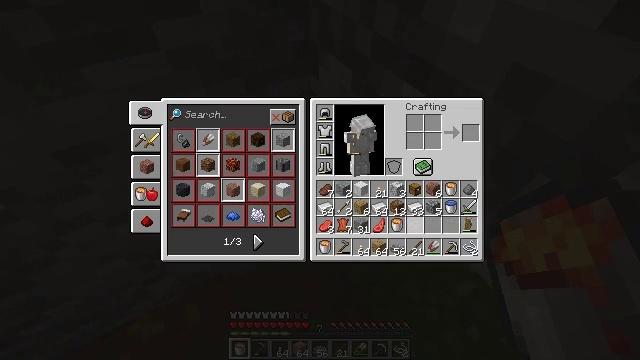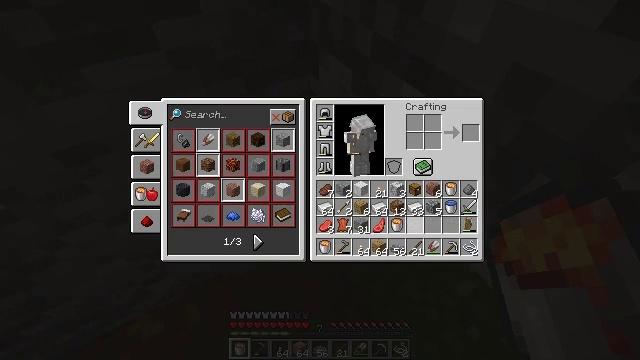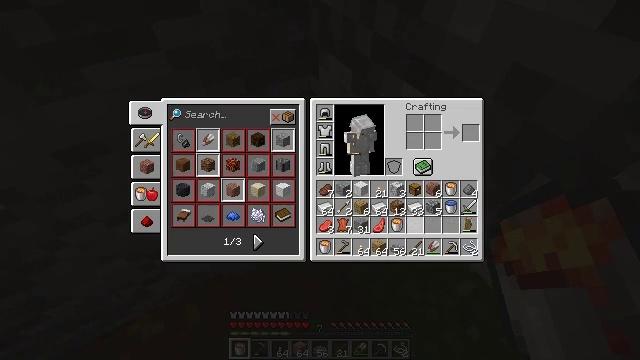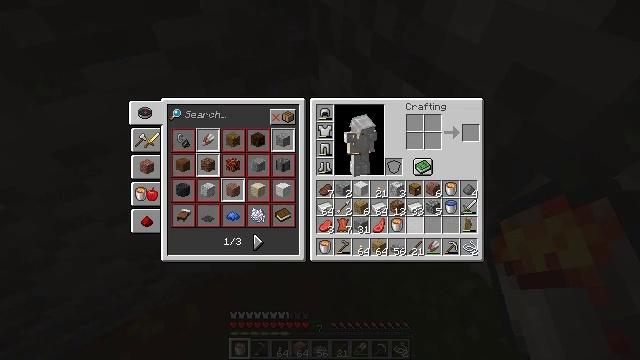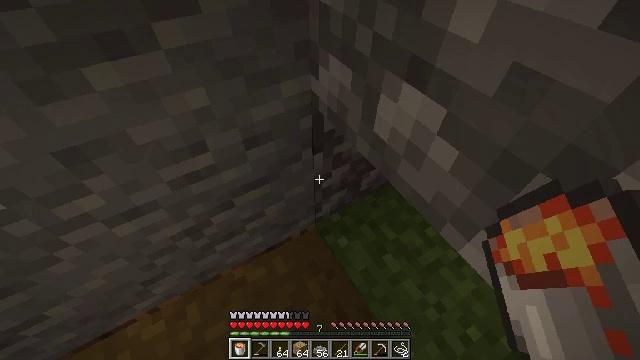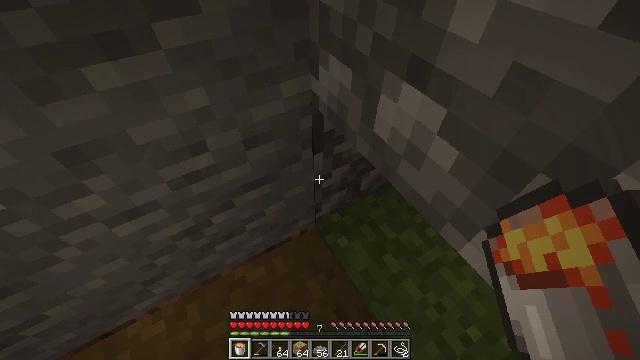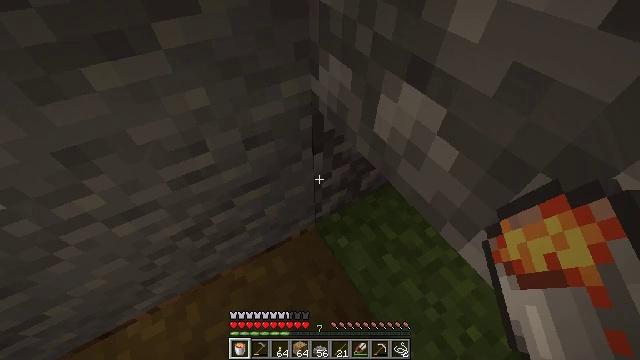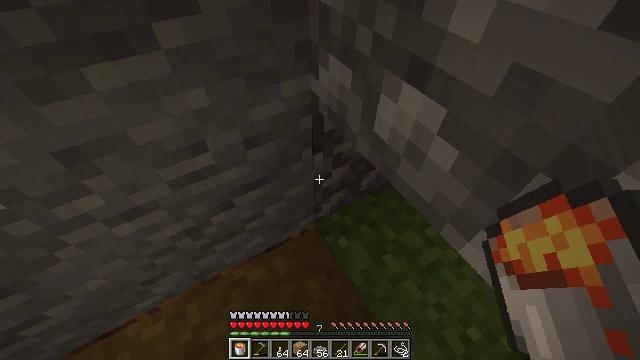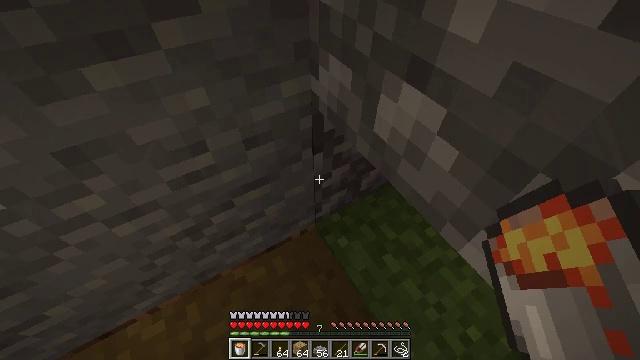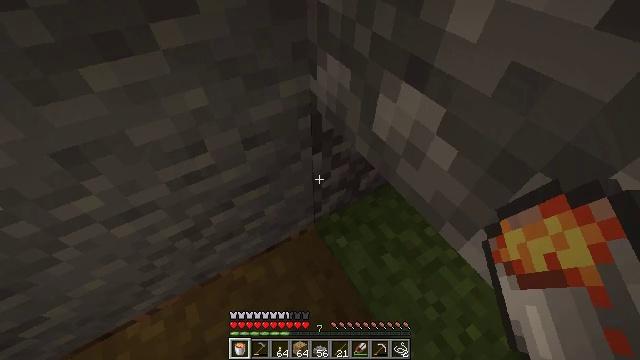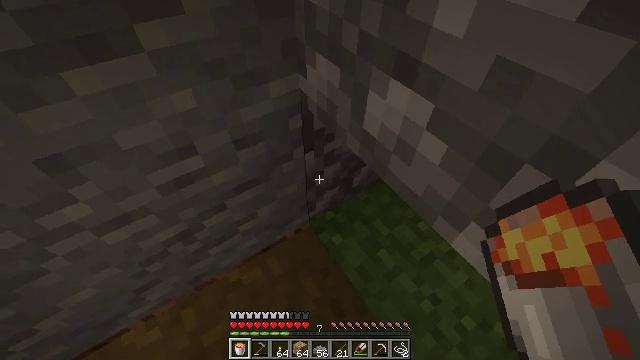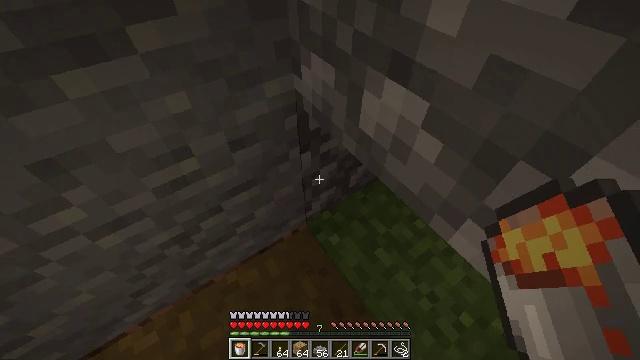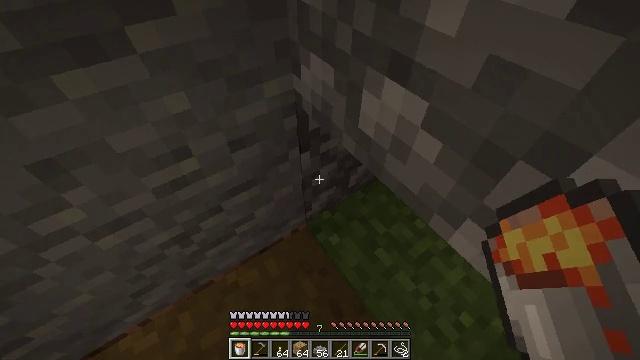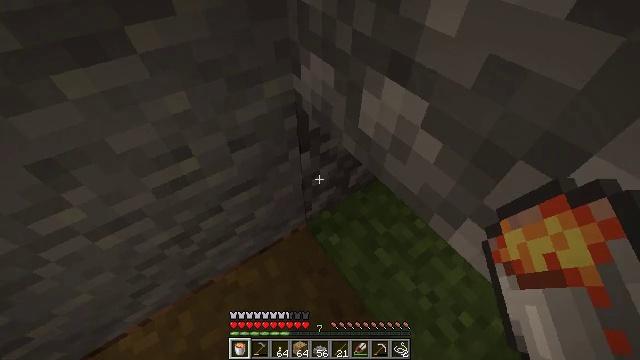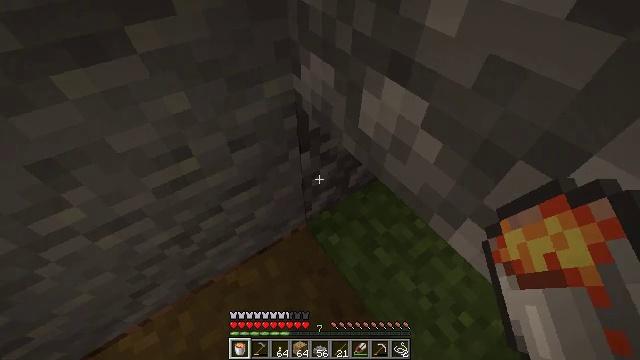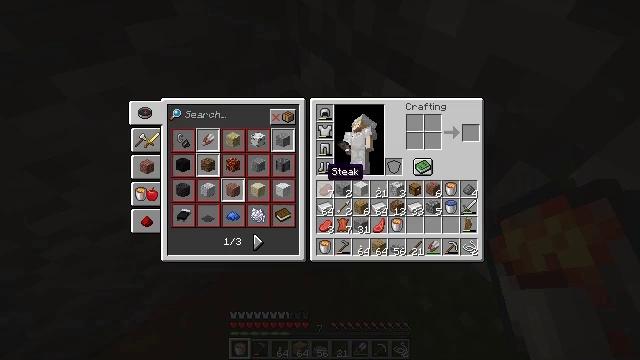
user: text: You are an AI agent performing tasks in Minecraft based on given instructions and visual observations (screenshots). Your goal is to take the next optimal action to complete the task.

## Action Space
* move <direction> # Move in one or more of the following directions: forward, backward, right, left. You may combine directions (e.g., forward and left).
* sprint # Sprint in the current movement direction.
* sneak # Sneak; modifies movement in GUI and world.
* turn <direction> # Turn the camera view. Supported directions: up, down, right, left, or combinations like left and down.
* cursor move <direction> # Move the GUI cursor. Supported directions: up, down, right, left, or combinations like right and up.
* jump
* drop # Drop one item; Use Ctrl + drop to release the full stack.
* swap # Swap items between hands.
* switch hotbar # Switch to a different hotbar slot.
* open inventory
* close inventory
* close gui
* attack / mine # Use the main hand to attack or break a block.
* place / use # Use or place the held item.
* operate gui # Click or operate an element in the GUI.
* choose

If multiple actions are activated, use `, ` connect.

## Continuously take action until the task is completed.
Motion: motion action
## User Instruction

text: Left click on the bell to mine it.
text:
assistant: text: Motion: sneak
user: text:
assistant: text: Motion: sneak
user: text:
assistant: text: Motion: sneak
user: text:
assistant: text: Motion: sneak, close inventory
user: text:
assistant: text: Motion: close inventory
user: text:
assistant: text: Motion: close inventory
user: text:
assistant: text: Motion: no_op
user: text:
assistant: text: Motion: no_op
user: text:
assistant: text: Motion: no_op
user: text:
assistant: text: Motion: turn right
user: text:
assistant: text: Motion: turn right
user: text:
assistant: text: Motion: no_op
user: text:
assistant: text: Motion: no_op
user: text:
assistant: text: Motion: no_op
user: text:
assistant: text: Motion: open inventory
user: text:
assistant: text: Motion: open inventory
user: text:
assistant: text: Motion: open inventory
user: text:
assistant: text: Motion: turn right
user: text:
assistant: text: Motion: turn right and down
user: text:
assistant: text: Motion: turn right and down
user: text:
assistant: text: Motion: turn right
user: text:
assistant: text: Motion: sneak
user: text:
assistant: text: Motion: sneak
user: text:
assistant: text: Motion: sneak
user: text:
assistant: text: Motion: sneak, turn down
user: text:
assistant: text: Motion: sneak, turn down
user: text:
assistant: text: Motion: sneak
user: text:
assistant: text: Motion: sneak
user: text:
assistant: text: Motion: sneak
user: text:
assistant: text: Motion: sneak